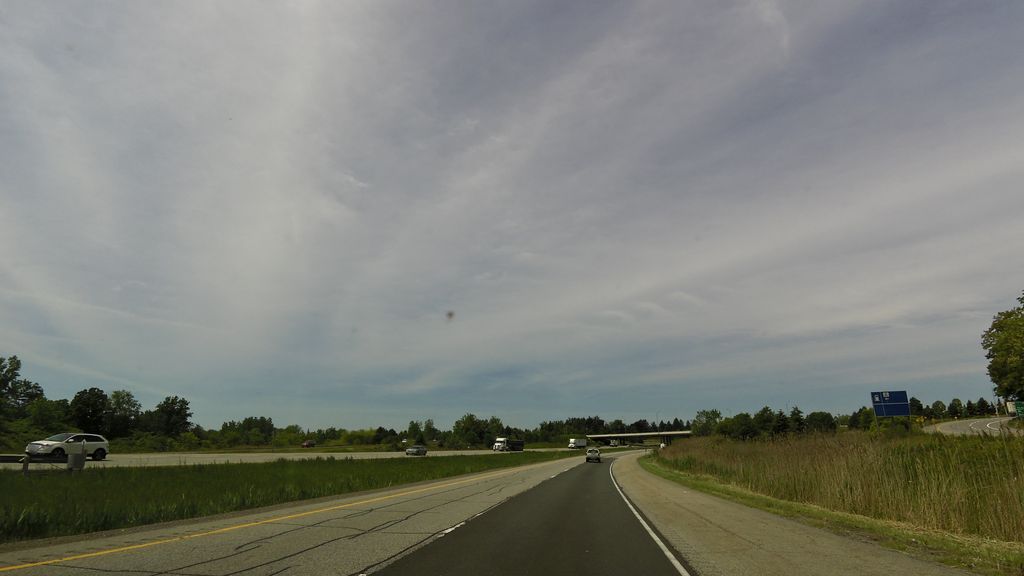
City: hamilton